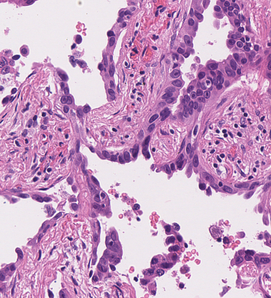
Tumor epithelial tissue: yes
Tumor-associated stroma tissue: yes
Normal tissue: no